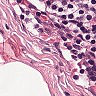
Metastatic tissue present: no